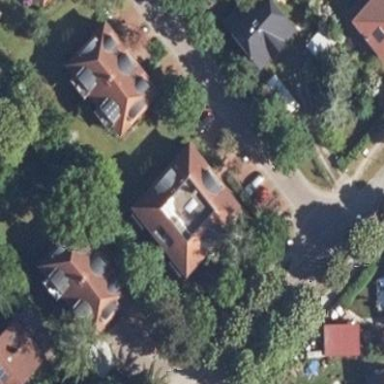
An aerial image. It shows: Apartment building with quadruple saltbox roof shape.